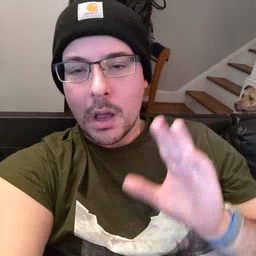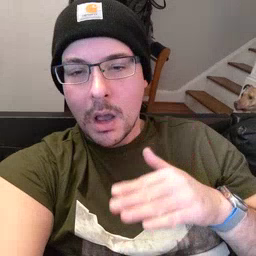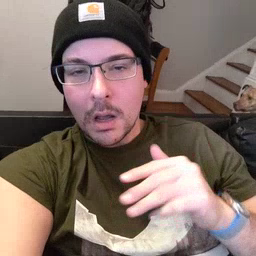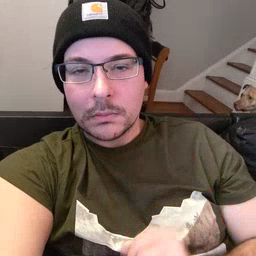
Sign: on